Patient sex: F
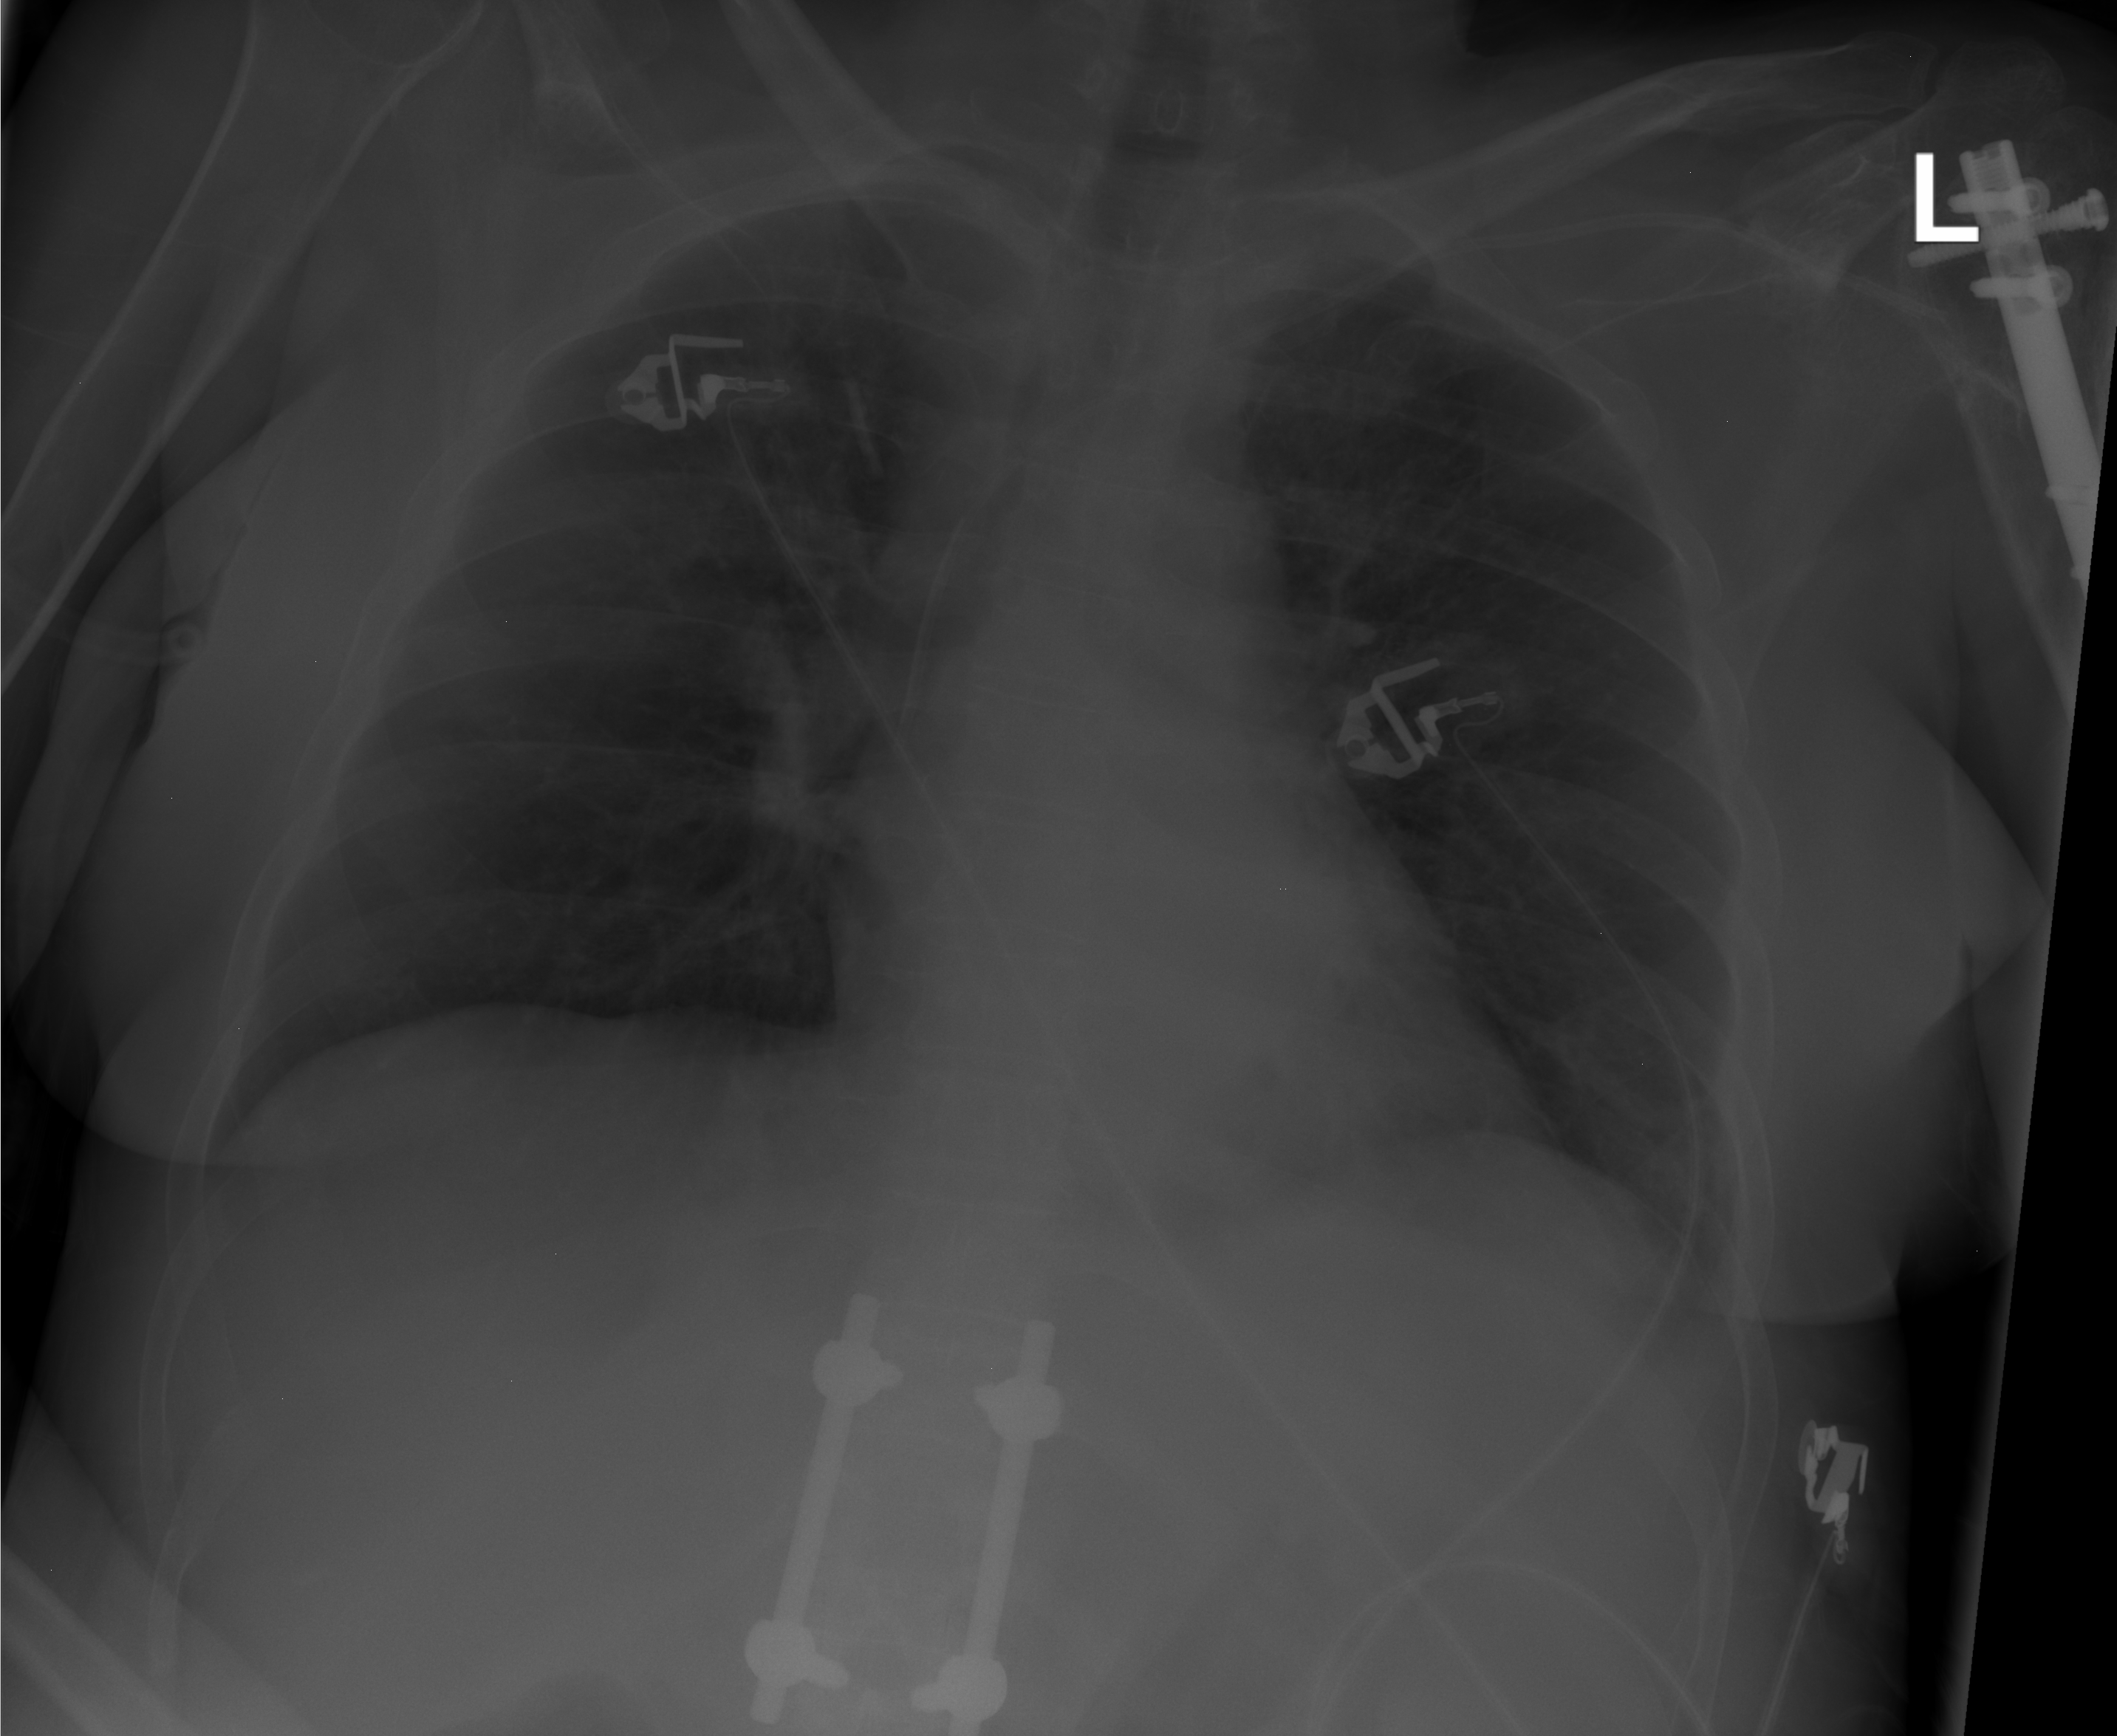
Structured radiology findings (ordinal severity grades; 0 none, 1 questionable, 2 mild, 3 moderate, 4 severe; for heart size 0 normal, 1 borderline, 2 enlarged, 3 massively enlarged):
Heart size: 0
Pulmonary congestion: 0
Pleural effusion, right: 0
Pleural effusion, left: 1
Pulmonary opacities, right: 0
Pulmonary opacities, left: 0
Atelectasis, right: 0
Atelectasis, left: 1